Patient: sex F, age 69
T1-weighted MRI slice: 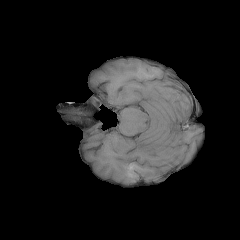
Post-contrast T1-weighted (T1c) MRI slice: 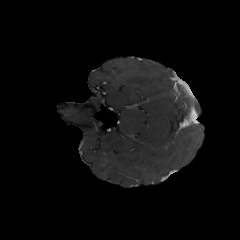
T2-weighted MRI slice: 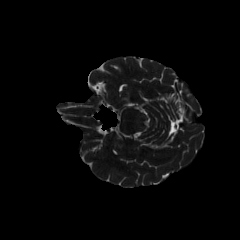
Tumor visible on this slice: no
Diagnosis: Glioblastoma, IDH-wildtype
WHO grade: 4